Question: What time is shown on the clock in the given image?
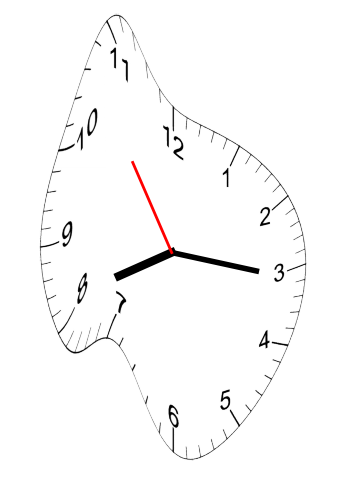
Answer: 08:15:54